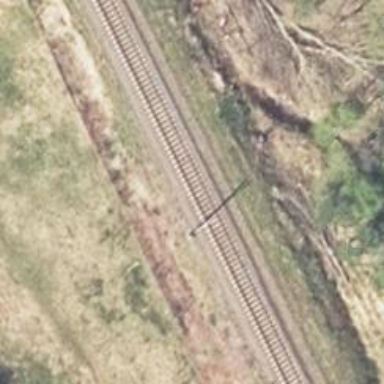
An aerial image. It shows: Railway milestone with catenary mast.